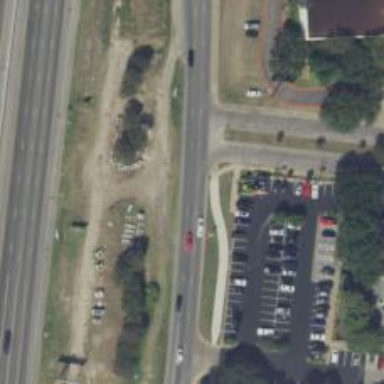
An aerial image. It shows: Secondary road with frontage road alongside.